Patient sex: F
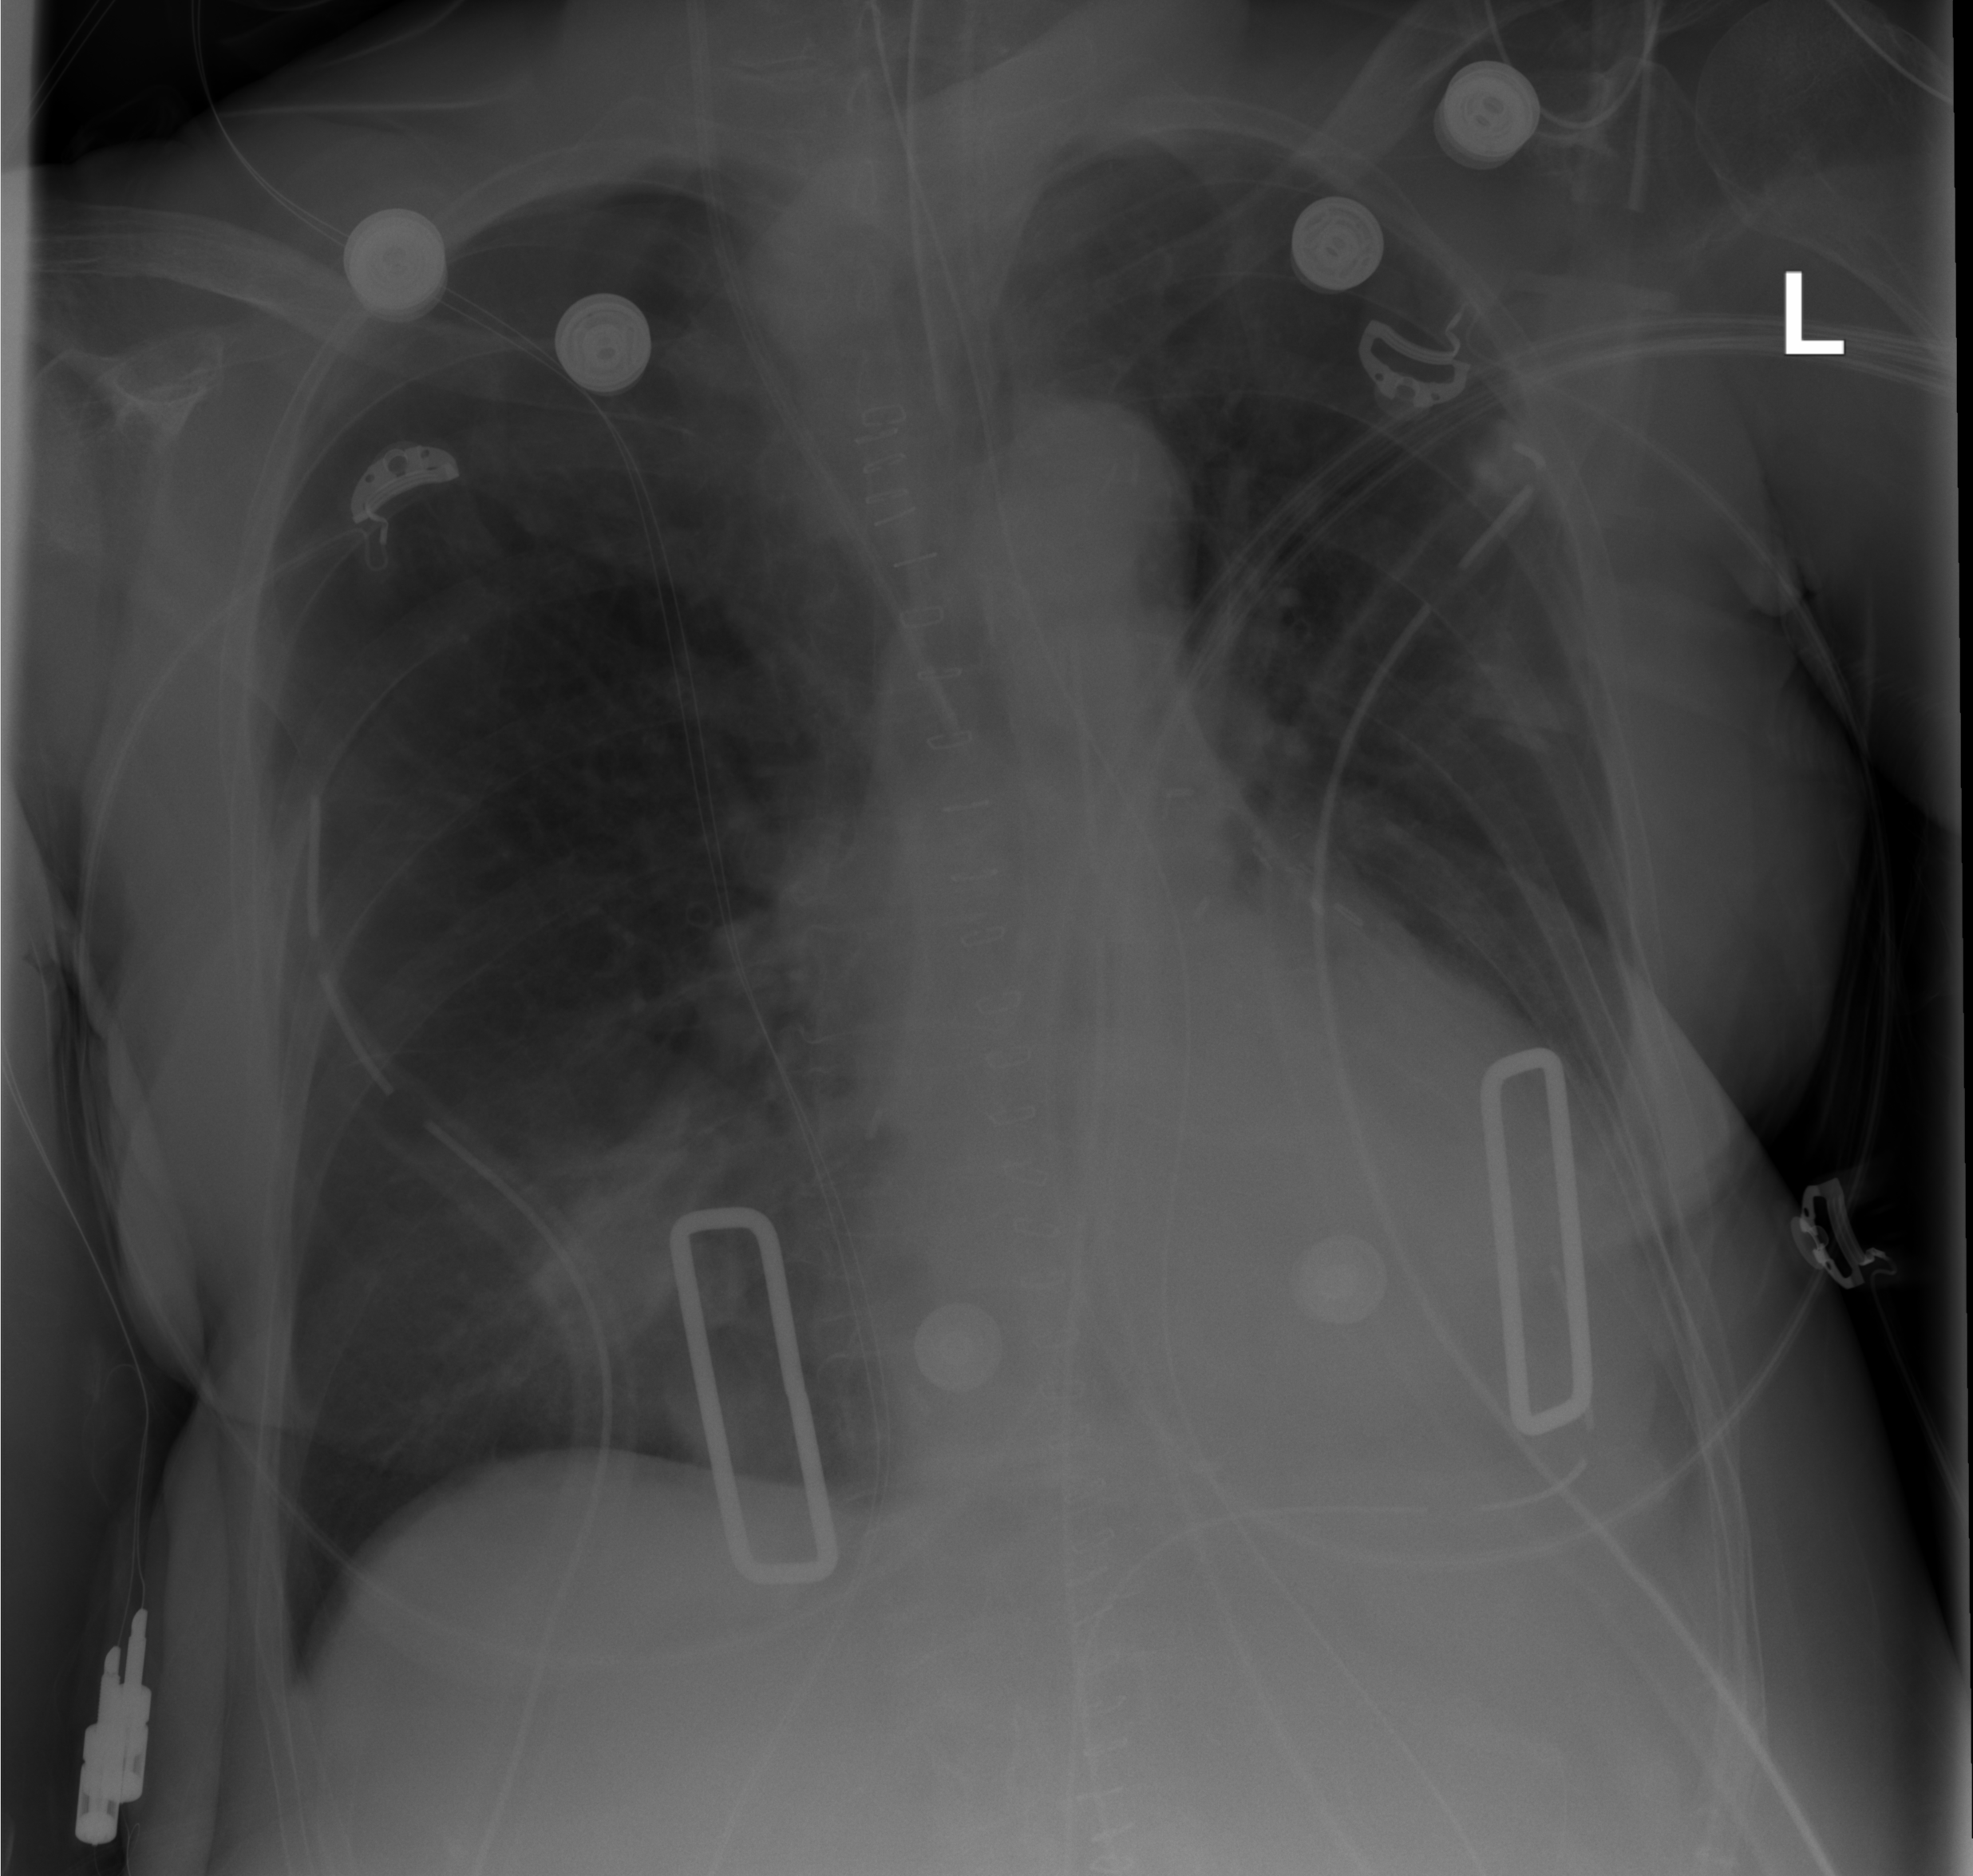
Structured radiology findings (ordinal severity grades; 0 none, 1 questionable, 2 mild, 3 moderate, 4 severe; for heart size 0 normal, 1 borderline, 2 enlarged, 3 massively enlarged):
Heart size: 0
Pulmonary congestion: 0
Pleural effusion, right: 0
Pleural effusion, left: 0
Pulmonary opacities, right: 0
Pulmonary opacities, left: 0
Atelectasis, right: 1
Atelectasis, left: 2